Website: macys
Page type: account-selection
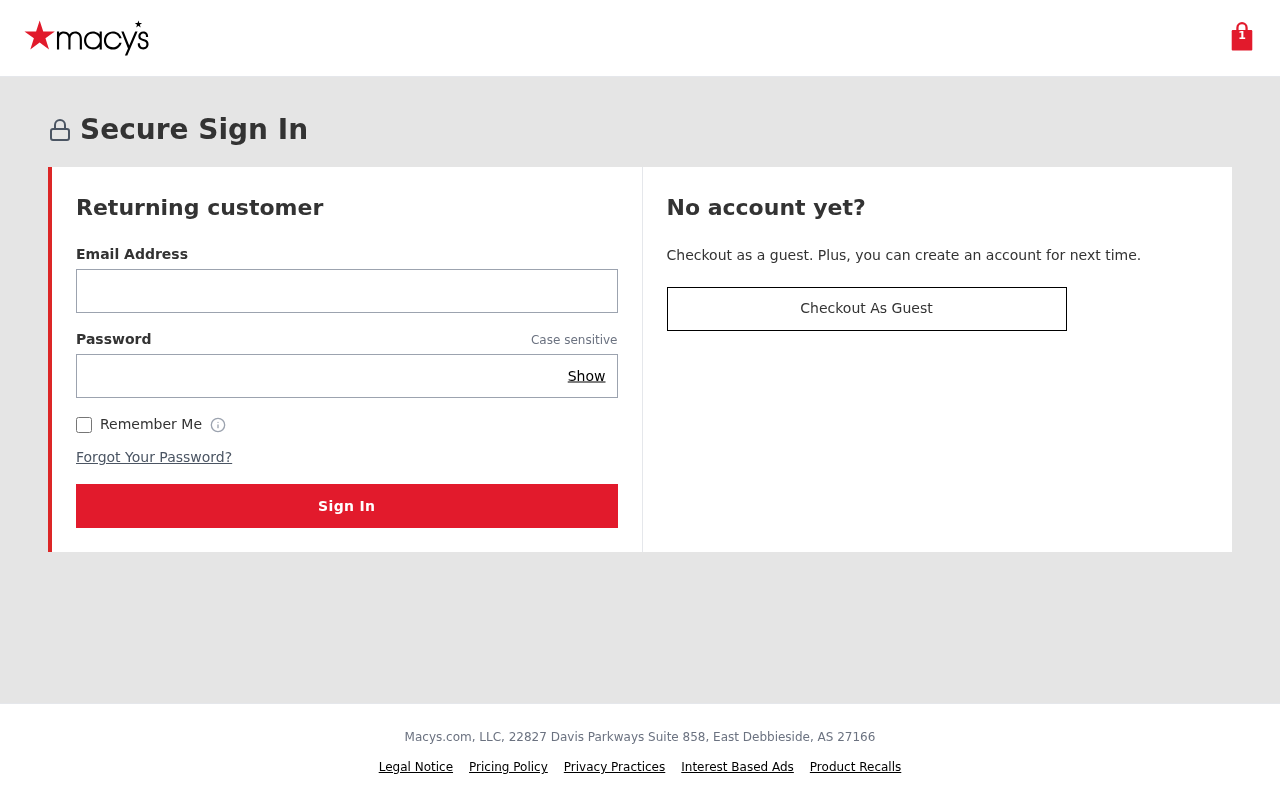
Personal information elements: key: PII_EMAIL
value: traceyhicks@gmail.com
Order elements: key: ORDER_NUM_ITEMS
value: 1